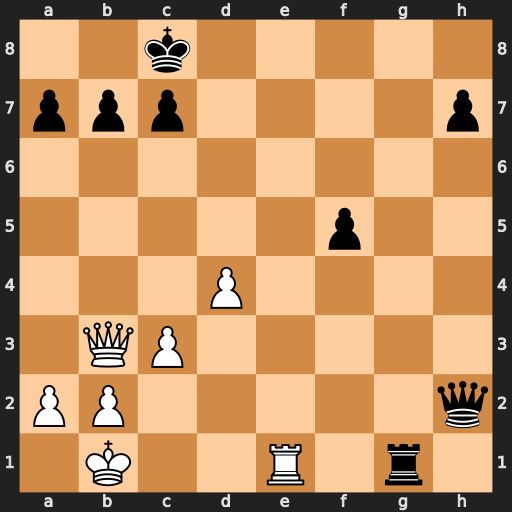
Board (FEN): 2k5/ppp4p/8/5p2/3P4/1QP5/PP5q/1K2R1r1
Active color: w
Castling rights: -
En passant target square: -
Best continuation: Qe6+ Kb8 Qe8#